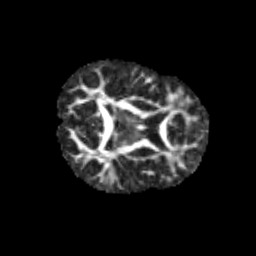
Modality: FA
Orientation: axial
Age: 12
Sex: male
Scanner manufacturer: siemens
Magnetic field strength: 3 T
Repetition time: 3.8 s
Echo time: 0.07 s